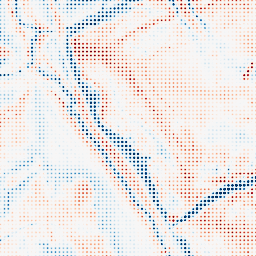
Category: edge_preserving
Decomposition family: guided
Decomposition parameters: radius: 8
eps: 0.01
Upsampling method: sinc_blackman
Upsampling parameters: scale: 8
kernel_size: 4
Upsampling scale: 8